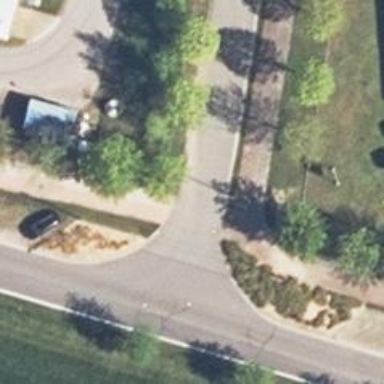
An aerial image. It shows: Path.